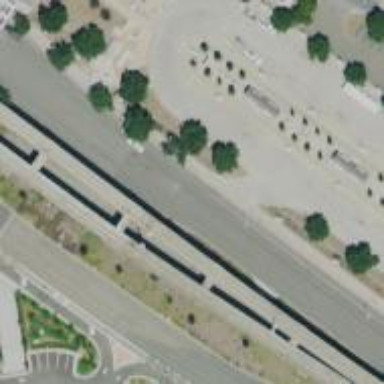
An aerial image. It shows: Busway road.